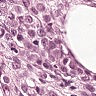
Metastatic tissue present: yes